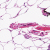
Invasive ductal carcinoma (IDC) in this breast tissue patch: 0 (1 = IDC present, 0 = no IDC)